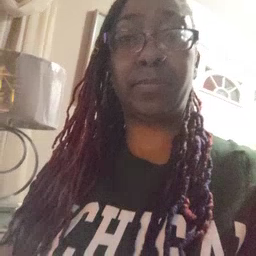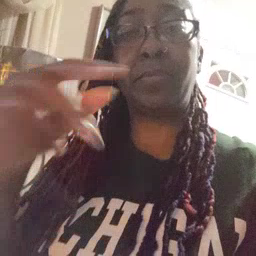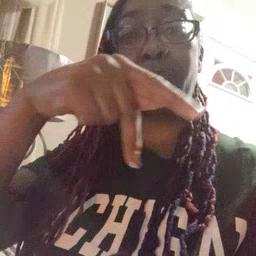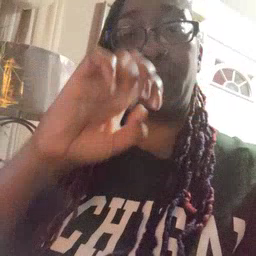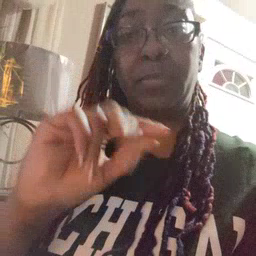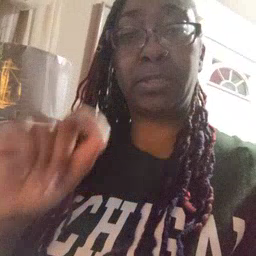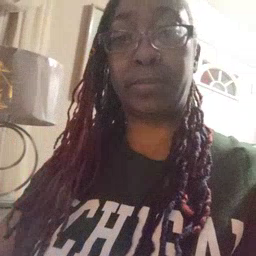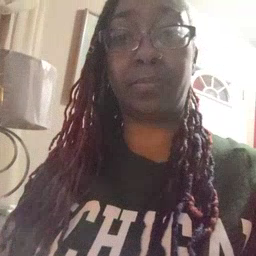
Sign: pen